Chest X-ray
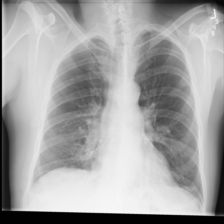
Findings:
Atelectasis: positive
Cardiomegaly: negative
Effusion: negative
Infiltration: negative
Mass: negative
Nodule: negative
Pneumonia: negative
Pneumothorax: negative
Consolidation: positive
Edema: negative
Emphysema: negative
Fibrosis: negative
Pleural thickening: negative
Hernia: negative